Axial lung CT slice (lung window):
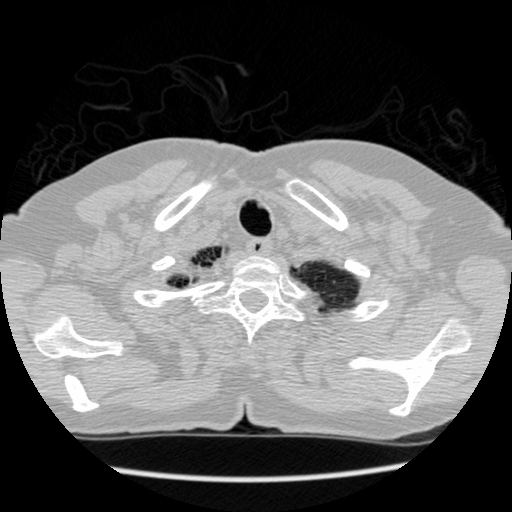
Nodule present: no